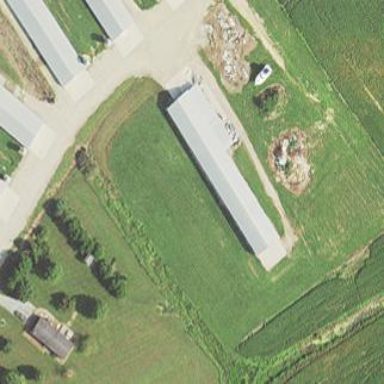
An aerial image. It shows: Farm auxiliary building.